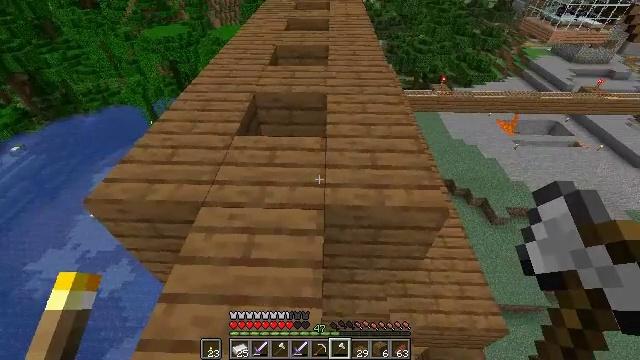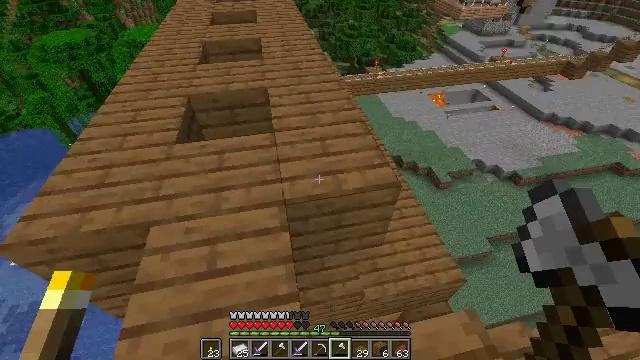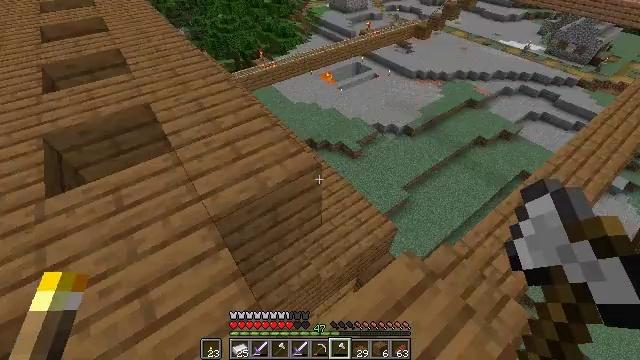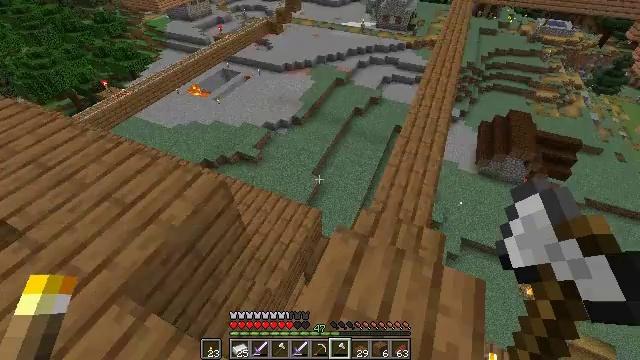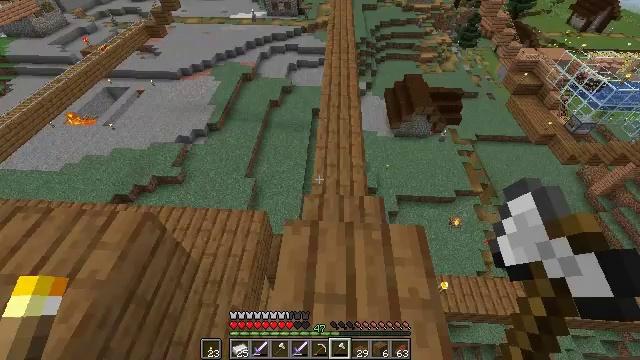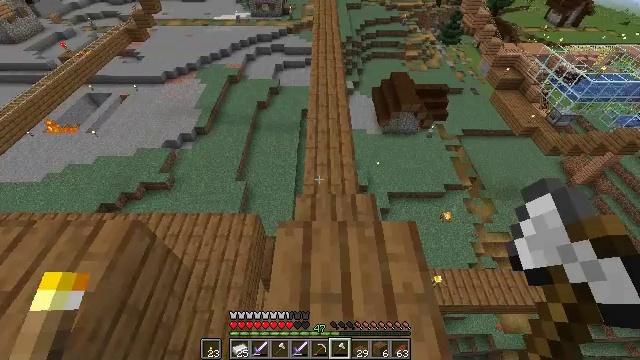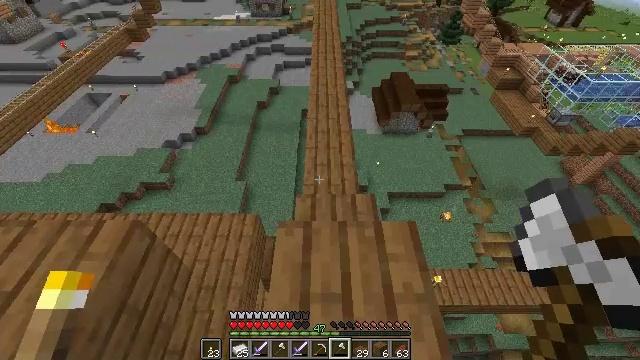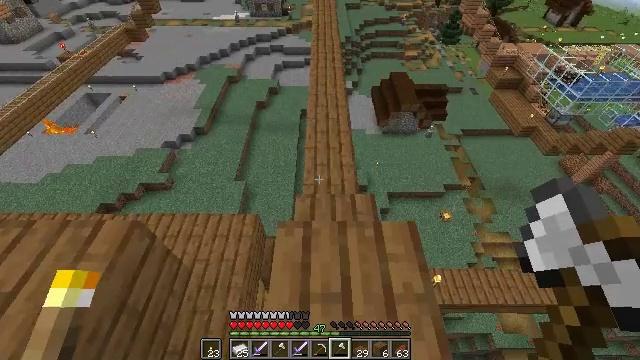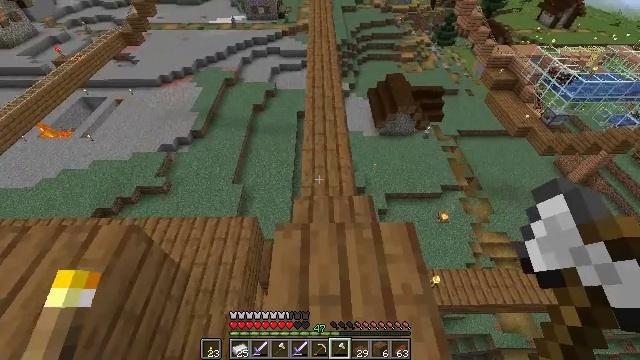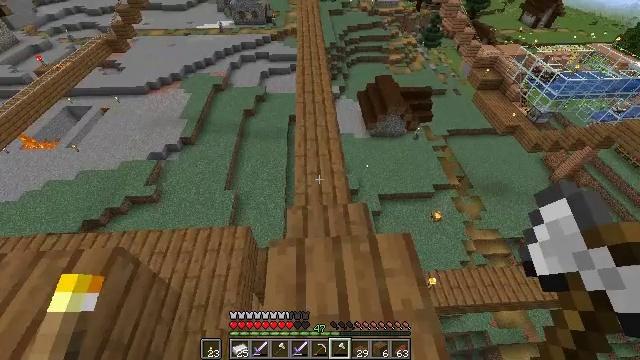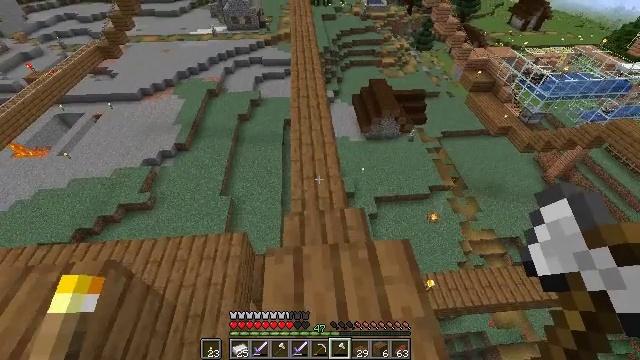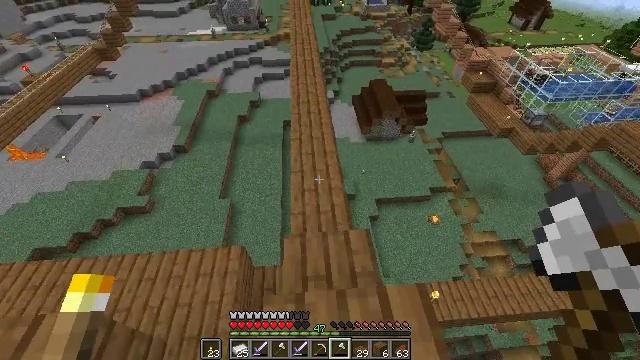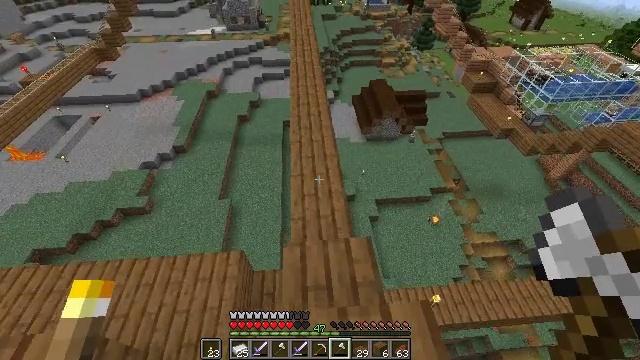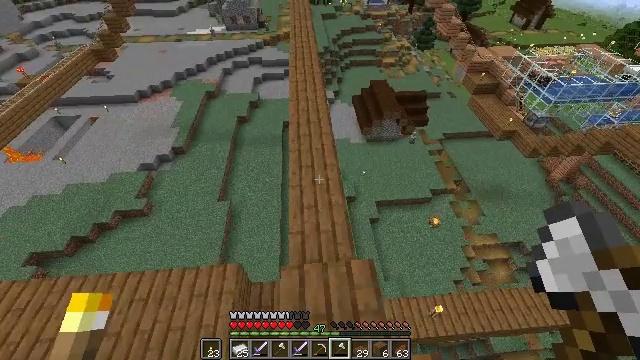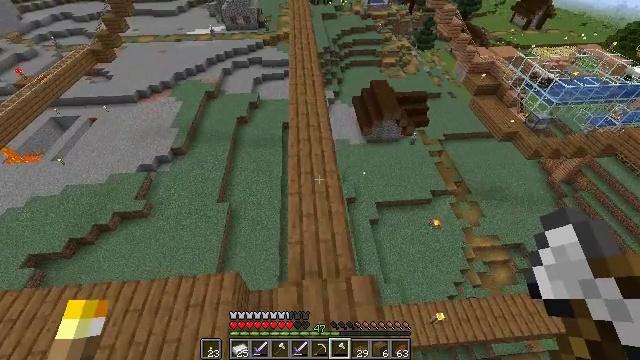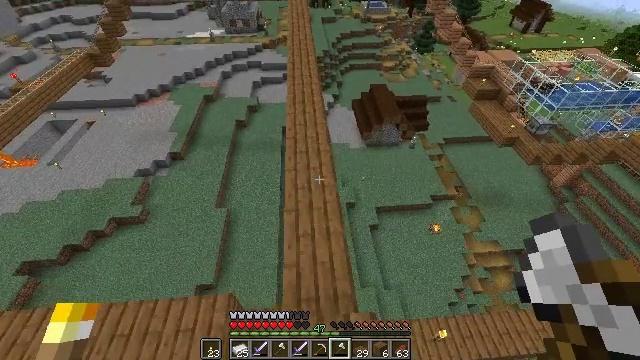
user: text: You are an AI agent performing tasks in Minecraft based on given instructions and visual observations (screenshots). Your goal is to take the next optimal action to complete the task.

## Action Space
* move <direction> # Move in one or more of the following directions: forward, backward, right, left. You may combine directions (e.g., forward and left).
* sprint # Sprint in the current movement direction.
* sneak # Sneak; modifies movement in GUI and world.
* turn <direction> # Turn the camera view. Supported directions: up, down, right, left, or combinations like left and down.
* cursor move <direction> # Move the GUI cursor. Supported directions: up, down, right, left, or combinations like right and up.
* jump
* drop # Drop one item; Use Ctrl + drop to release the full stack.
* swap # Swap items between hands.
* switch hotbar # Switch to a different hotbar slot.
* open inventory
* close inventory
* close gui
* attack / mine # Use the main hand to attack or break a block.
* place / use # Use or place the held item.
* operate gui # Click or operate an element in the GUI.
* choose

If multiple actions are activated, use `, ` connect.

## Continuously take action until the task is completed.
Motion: motion action
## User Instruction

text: Mine the powered rail from the track.
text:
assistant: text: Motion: turn right and down
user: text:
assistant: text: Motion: turn right and down
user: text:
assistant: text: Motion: turn right
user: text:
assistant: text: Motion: turn right and down
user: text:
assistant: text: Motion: turn right
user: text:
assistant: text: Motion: no_op
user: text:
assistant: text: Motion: no_op
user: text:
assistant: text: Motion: no_op
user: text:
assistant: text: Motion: move forward, turn right
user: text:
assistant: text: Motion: move forward, turn right
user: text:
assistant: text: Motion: move forward
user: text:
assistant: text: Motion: move forward
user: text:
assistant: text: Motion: move forward
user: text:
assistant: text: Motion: move forward
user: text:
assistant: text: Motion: move forward, sprint
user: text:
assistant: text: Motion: move forward, sprint
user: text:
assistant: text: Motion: move forward, sprint, turn left and up
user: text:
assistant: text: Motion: move forward, sprint, turn left and up
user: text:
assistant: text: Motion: move forward, turn up
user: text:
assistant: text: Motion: move forward, sprint
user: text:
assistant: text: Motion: move forward, sprint
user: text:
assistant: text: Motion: move forward, sprint
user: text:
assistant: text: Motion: move forward, sprint
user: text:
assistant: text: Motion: move forward
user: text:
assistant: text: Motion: move forward, sprint
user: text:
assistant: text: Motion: move forward, sprint
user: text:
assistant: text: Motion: move forward, sprint
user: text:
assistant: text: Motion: move forward, sprint
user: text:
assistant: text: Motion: move forward
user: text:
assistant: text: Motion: move forward, jump